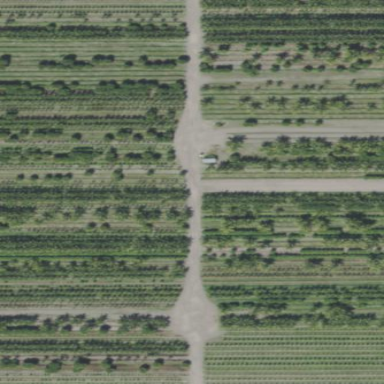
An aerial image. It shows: Orchard.